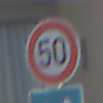
Verkehrszeichen: Geschwindigkeit50
Zusatzzeichen unten: VorrangVorGegenverkehr
Umgebung: Outdoor, Urban
Tageszeit: MorningAfternoon
Wetter: Clear
Licht: Natural
Jahreszeit: NotSpecified
Kontrast: HighContrast